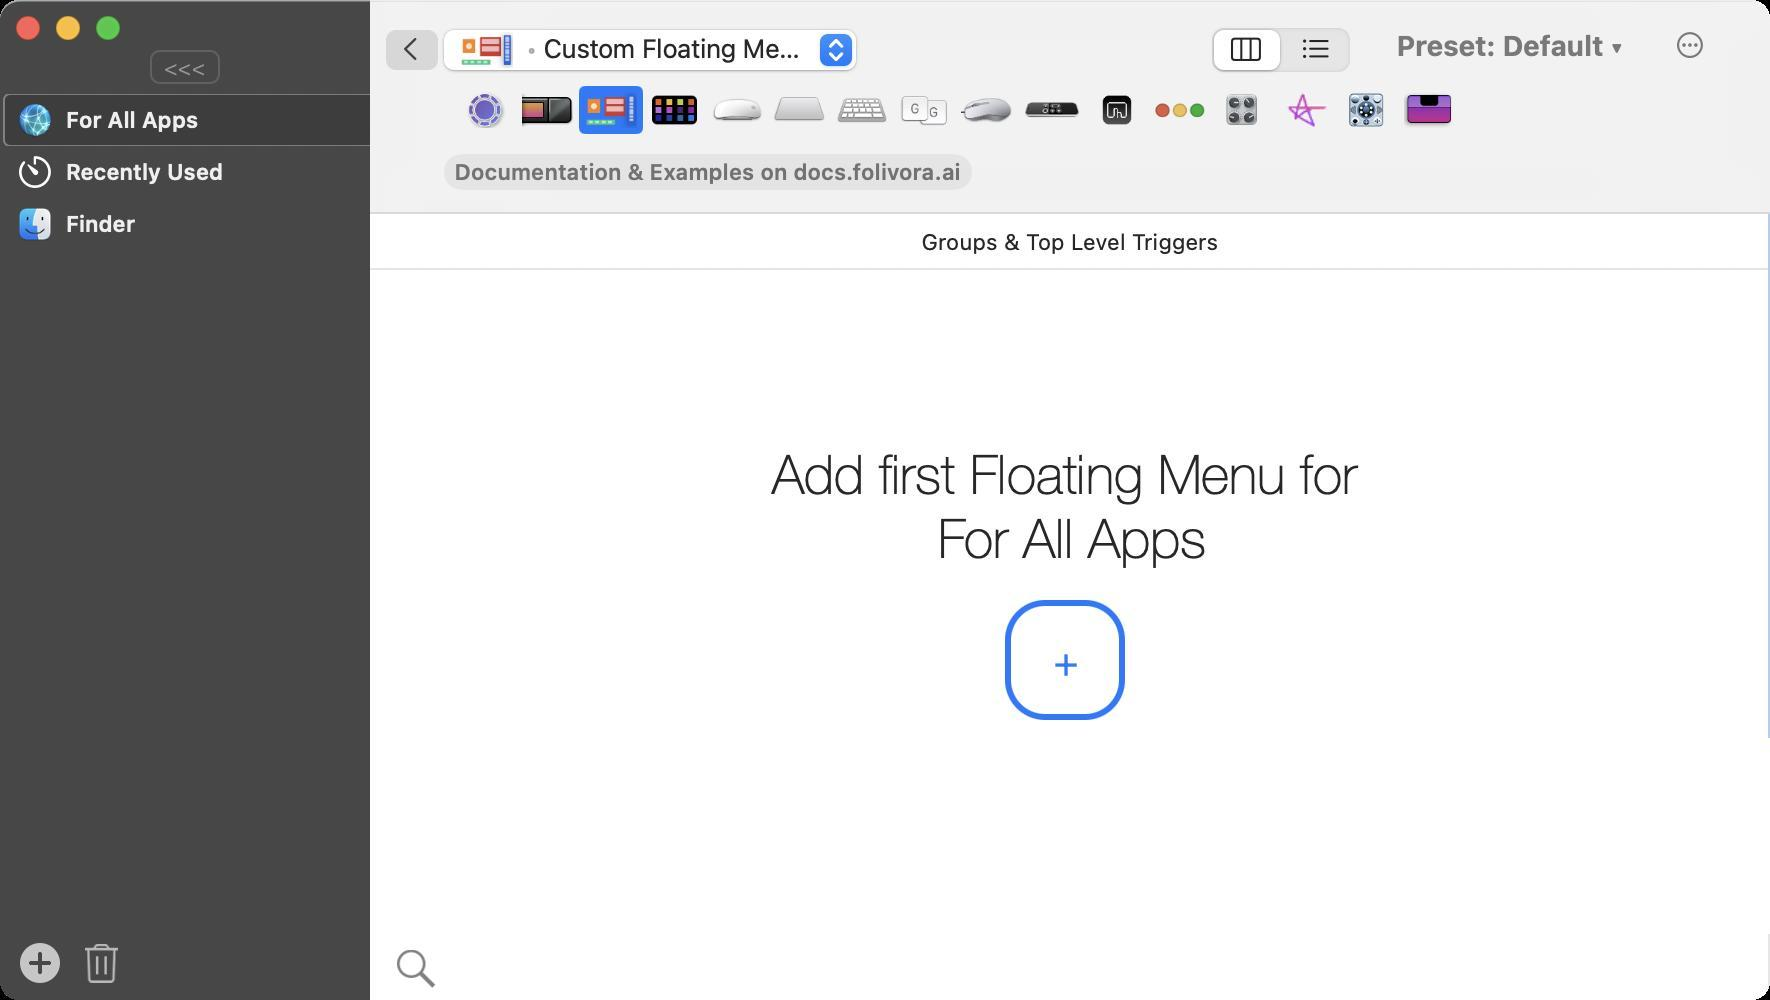
Accessibility tree:
{"name": "BetterTouchTool_Configuration", "role": "AXWindow", "description": null, "role_description": "standard window", "value": null, "position": "397.00;237.00", "size": "885;500", "children": [{"name": "<<<", "role": "AXButton", "description": null, "role_description": "button", "value": null, "position": "75.00;25.00", "size": "35;17", "children": []}, {"name": "", "role": "AXButton", "description": null, "role_description": "button", "value": null, "position": "1.00;463.00", "size": "38;37", "children": []}, {"name": "", "role": "AXButton", "description": null, "role_description": "button", "value": null, "position": "32.00;463.00", "size": "38;37", "children": []}, {"name": null, "role": "AXScrollArea", "description": null, "role_description": "scroll area", "value": null, "position": "0.00;47.00", "size": "185;418", "children": [{"name": null, "role": "AXTable", "description": null, "role_description": "table", "value": null, "position": "0.00;47.00", "size": "185;418", "children": [{"name": null, "role": "AXRow", "description": null, "role_description": "table row", "value": null, "position": "0.00;47.00", "size": "185;26", "children": [{"name": null, "role": "AXCell", "description": null, "role_description": "cell", "value": null, "position": "1.00;48.00", "size": "180;24", "children": [{"name": null, "role": "AXImage", "description": "network", "role_description": "image", "value": null, "position": "8.00;50.50", "size": "19;19", "children": []}, {"name": null, "role": "AXStaticText", "description": null, "role_description": "text", "value": "For All Apps", "position": "31.00;53.00", "size": "148;14", "children": []}]}]}, {"name": null, "role": "AXRow", "description": null, "role_description": "table row", "value": null, "position": "0.00;73.00", "size": "185;26", "children": [{"name": null, "role": "AXCell", "description": null, "role_description": "cell", "value": null, "position": "1.00;74.00", "size": "180;24", "children": [{"name": null, "role": "AXImage", "description": "Recently Used", "role_description": "image", "value": null, "position": "8.00;73.50", "size": "19;25", "children": []}, {"name": null, "role": "AXStaticText", "description": null, "role_description": "text", "value": "Recently Used", "position": "31.00;79.00", "size": "148;14", "children": []}]}]}, {"name": null, "role": "AXRow", "description": null, "role_description": "table row", "value": null, "position": "0.00;99.00", "size": "185;26", "children": [{"name": null, "role": "AXCell", "description": null, "role_description": "cell", "value": null, "position": "1.00;100.00", "size": "180;24", "children": [{"name": null, "role": "AXImage", "description": "", "role_description": "image", "value": null, "position": "8.00;102.50", "size": "19;19", "children": []}, {"name": null, "role": "AXStaticText", "description": null, "role_description": "text", "value": "Finder", "position": "31.00;105.00", "size": "148;14", "children": []}]}]}, {"name": null, "role": "AXColumn", "description": null, "role_description": "column", "value": null, "position": "0.00;47.00", "size": "183;418", "children": []}]}]}, {"name": null, "role": "AXGroup", "description": null, "role_description": "group", "value": null, "position": "185.00;0.00", "size": "700;107", "children": [{"name": "Documentation_&_Examples_on_docs.folivora.ai", "role": "AXButton", "description": null, "role_description": "button", "value": null, "position": "222.00;77.00", "size": "264;18", "children": []}, {"name": "", "role": "AXButton", "description": "Back", "role_description": "button", "value": null, "position": "186.00;10.00", "size": "40;32", "children": []}, {"name": null, "role": "AXPopUpButton", "description": null, "role_description": "pop up button", "value": " ◦ Custom Floating Menus & Desktop Widgets", "position": "219.00;14.00", "size": "213;25", "children": []}, {"name": "", "role": "AXButton", "description": "action", "role_description": "button", "value": null, "position": "822.00;-3.00", "size": "46;51", "children": []}, {"name": "Preset:_Default_▾", "role": "AXCheckBox", "description": null, "role_description": "toggle button", "value": 0, "position": "696.00;14.00", "size": "118;17", "children": []}, {"name": "", "role": "AXButton", "description": null, "role_description": "button", "value": null, "position": "227.00;43.00", "size": "817;27", "children": []}, {"name": null, "role": "AXGroup", "description": null, "role_description": "group", "value": null, "position": "227.00;43.00", "size": "800;24", "children": [{"name": null, "role": "AXScrollArea", "description": null, "role_description": "scroll area", "value": null, "position": "227.00;43.00", "size": "800;24", "children": [{"name": null, "role": "AXImage", "description": "all pop", "role_description": "image", "value": null, "position": "227.00;43.00", "size": "31;24", "children": []}, {"name": null, "role": "AXImage", "description": "touchbar pop", "role_description": "image", "value": null, "position": "258.00;43.00", "size": "32;24", "children": []}, {"name": null, "role": "AXImage", "description": "floating menu pop", "role_description": "image", "value": null, "position": "289.50;43.00", "size": "32;24", "children": []}, {"name": null, "role": "AXImage", "description": "streamdeck pop", "role_description": "image", "value": null, "position": "321.50;43.00", "size": "32;24", "children": []}, {"name": null, "role": "AXImage", "description": "magicmouse pop", "role_description": "image", "value": null, "position": "353.00;43.00", "size": "31;24", "children": []}, {"name": null, "role": "AXImage", "description": "trackpad pop", "role_description": "image", "value": null, "position": "384.00;43.00", "size": "32;24", "children": []}, {"name": null, "role": "AXImage", "description": "keyboard pop", "role_description": "image", "value": null, "position": "415.50;43.00", "size": "31;24", "children": []}, {"name": null, "role": "AXImage", "description": "typed pop@2x", "role_description": "image", "value": null, "position": "446.50;43.00", "size": "31;24", "children": []}, {"name": null, "role": "AXImage", "description": "normal mouse pop", "role_description": "image", "value": null, "position": "477.50;43.00", "size": "32;24", "children": []}, {"name": null, "role": "AXImage", "description": "siri remote pop", "role_description": "image", "value": null, "position": "509.00;43.00", "size": "34;24", "children": []}, {"name": null, "role": "AXImage", "description": "btt pop", "role_description": "image", "value": null, "position": "543.00;43.00", "size": "31;24", "children": []}, {"name": null, "role": "AXImage", "description": "other pop", "role_description": "image", "value": null, "position": "574.00;43.00", "size": "32;24", "children": []}, {"name": null, "role": "AXImage", "description": "midi pop", "role_description": "image", "value": null, "position": "605.50;43.00", "size": "31;24", "children": []}, {"name": null, "role": "AXImage", "description": "drawings pop", "role_description": "image", "value": null, "position": "636.50;43.00", "size": "31;24", "children": []}, {"name": null, "role": "AXImage", "description": "generic pop", "role_description": "image", "value": null, "position": "667.50;43.00", "size": "32;24", "children": []}, {"name": null, "role": "AXImage", "description": "floating bar pop", "role_description": "image", "value": null, "position": "699.00;43.00", "size": "31;24", "children": []}]}]}, {"name": null, "role": "AXRadioGroup", "description": null, "role_description": "radio group", "value": "{\n    \"name\": null,\n    \"role\": \"AXRadioButton\",\n    \"description\": \"column view\",\n    \"role_description\": \"radio button\",\n    \"value\": 1,\n    \"position\": \"604.00;13.00\",\n    \"size\": \"37;24\",\n    \"children\": []\n}", "position": "604.00;13.00", "size": "79;24", "children": [{"name": null, "role": "AXRadioButton", "description": "column view", "role_description": "radio button", "value": 1, "position": "604.00;13.00", "size": "37;24", "children": []}, {"name": null, "role": "AXRadioButton", "description": "list view", "role_description": "radio button", "value": 0, "position": "641.00;13.00", "size": "36;24", "children": []}]}]}, {"name": null, "role": "AXSplitGroup", "description": null, "role_description": "split group", "value": null, "position": "185.00;107.00", "size": "700;393", "children": [{"name": null, "role": "AXScrollArea", "description": null, "role_description": "scroll area", "value": null, "position": "185.00;107.00", "size": "700;358", "children": [{"name": null, "role": "AXTable", "description": null, "role_description": "table", "value": null, "position": "185.00;135.00", "size": "700;330", "children": [{"name": null, "role": "AXRow", "description": null, "role_description": "table row", "value": null, "position": "185.00;135.00", "size": "700;234", "children": [{"name": null, "role": "AXCell", "description": null, "role_description": "cell", "value": null, "position": "185.00;135.00", "size": "700;234", "children": [{"name": "+", "role": "AXButton", "description": null, "role_description": "button", "value": null, "position": "502.50;300.00", "size": "60;60", "children": []}, {"name": null, "role": "AXStaticText", "description": null, "role_description": "text", "value": "Add first Floating Menu for\n For All Apps", "position": "382.00;221.00", "size": "301;64", "children": []}]}]}, {"name": null, "role": "AXColumn", "description": null, "role_description": "column", "value": null, "position": "185.00;135.00", "size": "700;330", "children": []}, {"name": null, "role": "AXGroup", "description": null, "role_description": "group", "value": null, "position": "185.00;107.00", "size": "700;28", "children": [{"name": "Groups_&_Top_Level_Triggers", "role": "AXButton", "description": null, "role_description": "sort button", "value": null, "position": "185.00;107.00", "size": "700;28", "children": []}]}]}]}, {"name": "", "role": "AXButton", "description": null, "role_description": "button", "value": null, "position": "194.00;470.00", "size": "28;28", "children": []}]}, {"name": null, "role": "AXButton", "description": null, "role_description": "close button", "value": null, "position": "7.00;6.00", "size": "14;16", "children": []}, {"name": null, "role": "AXButton", "description": null, "role_description": "full screen button", "value": null, "position": "47.00;6.00", "size": "14;16", "children": [{"name": null, "role": "AXGroup", "description": null, "role_description": "group", "value": null, "position": "47.00;6.00", "size": "14;16", "children": [{"name": null, "role": "AXGroup", "description": null, "role_description": "group", "value": null, "position": "47.00;6.00", "size": "14;16", "children": []}]}]}, {"name": null, "role": "AXButton", "description": null, "role_description": "minimize button", "value": null, "position": "27.00;6.00", "size": "14;16", "children": []}]}